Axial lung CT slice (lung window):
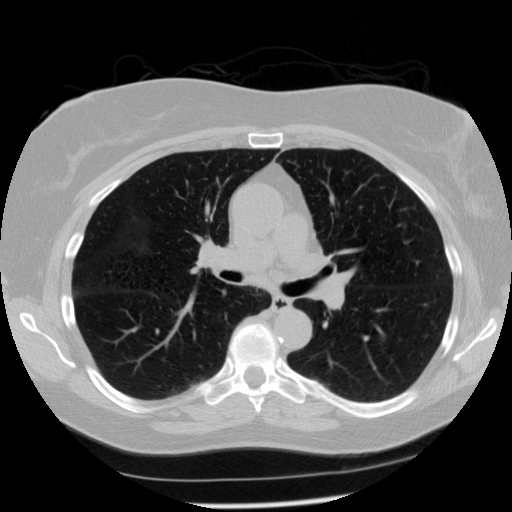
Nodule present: no